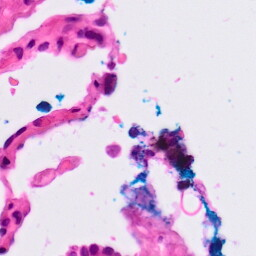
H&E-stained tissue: Lung